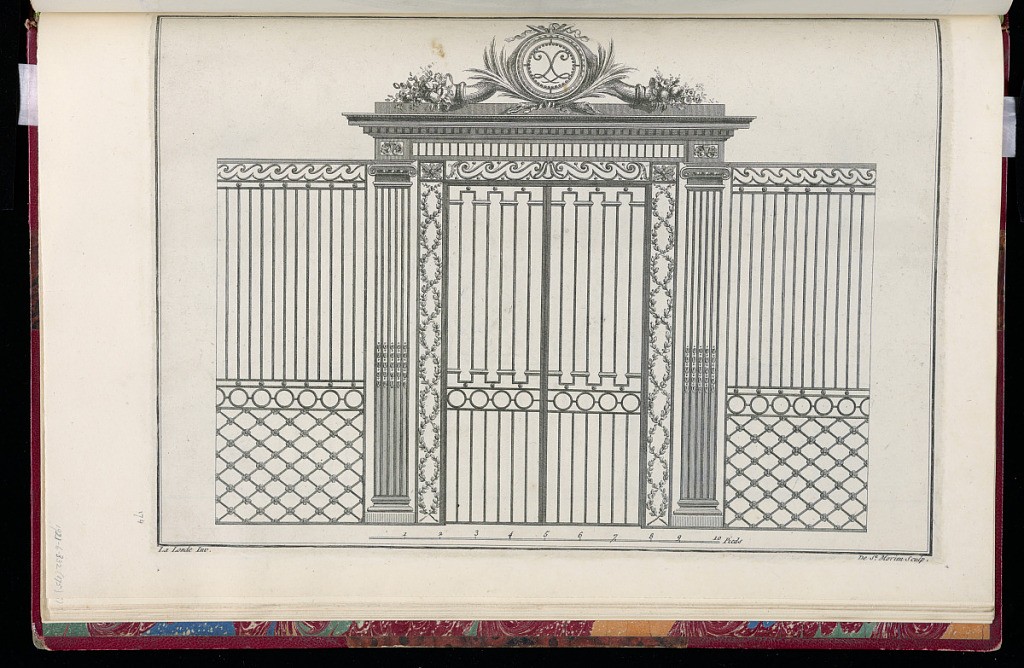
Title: Design for a Gate
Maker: Richard de Lalonde, French, active 1780–96
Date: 1789
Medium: Etching on off-white laid paper
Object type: Print
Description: Design for a gate with a monogram surrounded by cornucopia. The plate is signed, but the numbering is not visible.